Question: I have a html table. But I want to achieve a particular thing. I want to set the width of one of my table column fixed so that any text line whose length is greater than the defined column width will be automatically broken up and wrapped in next line.
My code is:
'''
<table id="metadata" width="100%" >
<tr>
<td class="meta-head">GRN #</td>
<% if @grn.date.month >= 4 && @grn.date.month <= 12 %>
<td>
<textarea><%= "GRN"+@warehouse.shortform+"/"+(@grn.date.year.to_s.at(2..3))+"-"+(((@grn.date.year)+1).to_s.at(2..3))+"/"+(@grn.serial.to_s.rjust(5, '0')) %>
</textarea>
</td>
<% else %>
<td><textarea><%= "GRN"+@warehouse.shortform+"/"+(((@grn.date.year)-1).to_s.at(2..3))+"-"+(@grn.date.year.to_s.at(2..3))+"/"+(@grn.serial.to_s.rjust(5, '0')) %></textarea></td>
<% end %>
<td class="meta-head">Vehicle</td>
<td><textarea id="date"><%= @grn.vehicle_no %></textarea></td>
<td rowspan="3" style="border:none; width: 200px;">
<div id="logo">
<div id="logohelp">
<input id="imageloc" type="text" size="50" value="" /><br>
(max width: 540px, max height: 100px)
</div>
<% if @warehouse.logo != nil %>
<%= image_tag(@warehouse.logo, :alt => "logo", id: "image") %><br>
<% else %>
<% end %>
</div>
</td>
</tr>
<tr>
<td class="meta-head">GRN Date</td>
<td><textarea id="date"><%= @grn.date.strftime("%d/%m/%y") %></textarea></td>
<td class="meta-head">Bill #</td>
<td><textarea id="date"><%= @grn.bill_no %></textarea></td>
</tr>
<tr>
<td class="meta-head">Challan</td>
<td><textarea id="date">No. <%= @grn.challan_no %>, Dt. <%= @grn.challan_date %></textarea></td>
<td class="meta-head">Bill Date</td>
<td><textarea id="date"><%= @grn.bill_date %></textarea></td>
</tr>
<tr>
<td class="meta-head">PO #</td>
<td><textarea id="date"><%= @grnitems[0].purchase_order_item.purchaseorder.serial %></textarea></td>
<td class="meta-head">Transporter</td>
<td><textarea id="date"><%= @grn.transporter %></textarea></td>
<td rowspan="3" style="border:none; width: 10px;white-space: nowrap; text-align: left;">
<% if @warehouse.address1 != nil %>
<%= @warehouse.address1 %> <br>
<%= @warehouse.address2 %><br>
<%= @warehouse.address3 %> <br>
<%= @warehouse.address4 %>
<% end %>
</td>
</tr>
<tr>
<td class="meta-head">Vendor </td>
<td><textarea id="date"><%= @grnitems[0].purchase_order_item.purchaseorder.vendor.description %></textarea></td>
<td class="meta-head">LR #</td>
<td><textarea id="date"><%= @grn.lr_no %></textarea></td>
</tr>
<tr>
<td class="meta-head">Way bill </td>
<td><textarea id="date"></textarea></td>
<td class="meta-head">LR Date</td>
<td><textarea id="date"><%= @grn.lr_date %></textarea></td>
</tr>
</table>
'''

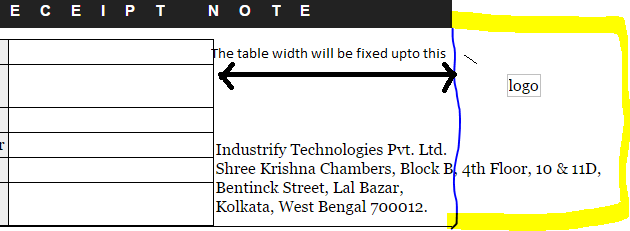
Answer: You have two ways to do this:
1. (deprecated) <td width="200px">...</td> or ...
2. <td style="width: 200px">...</td>.
Of course, CSS is best put in a stylesheet, rather than inline. Assuming you want the 2nd column to be 200px you'd have to write something like
'''
tr>td:nth-child(2) {
width: 200px;
}
'''
You can use any other CSS valid length unit: 'em', 'rem', '%', 'vw', 'vh', 'vmin', 'vmax', 'cm', 'mm', 'in', 'ex', 'pt' or 'pc'.